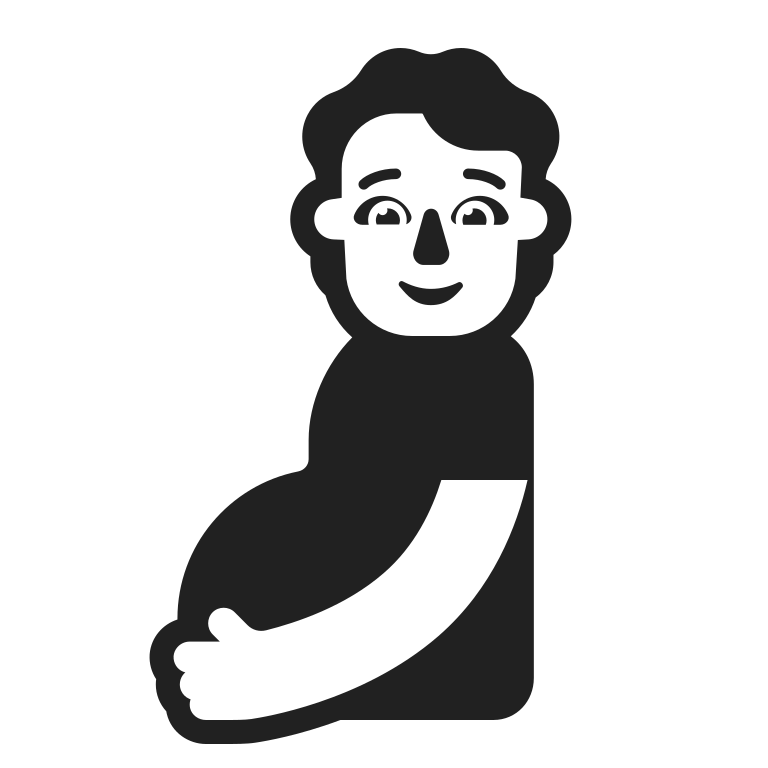
pregnant person high contrast default